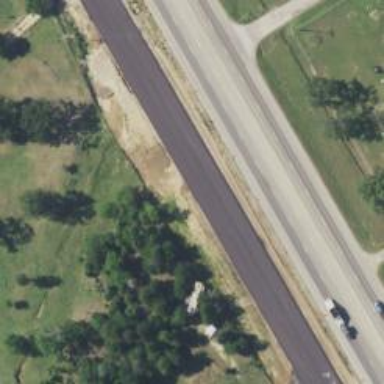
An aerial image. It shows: Trunk highway with expressway features.